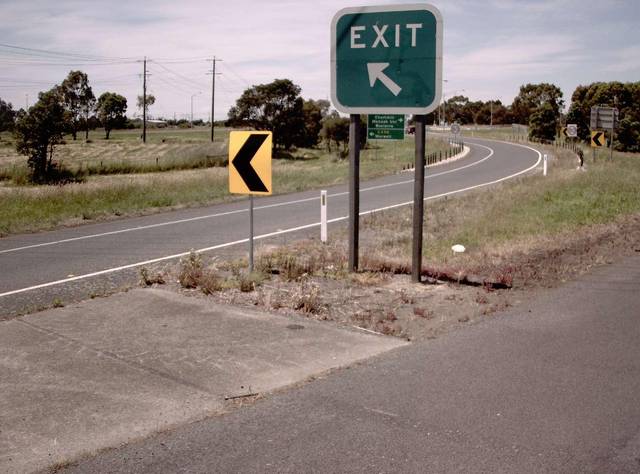
Region: Australia
Coordinates: -38.244, 146.422